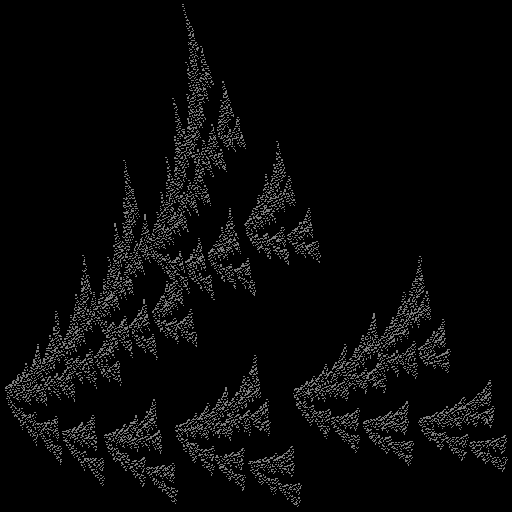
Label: watersprite